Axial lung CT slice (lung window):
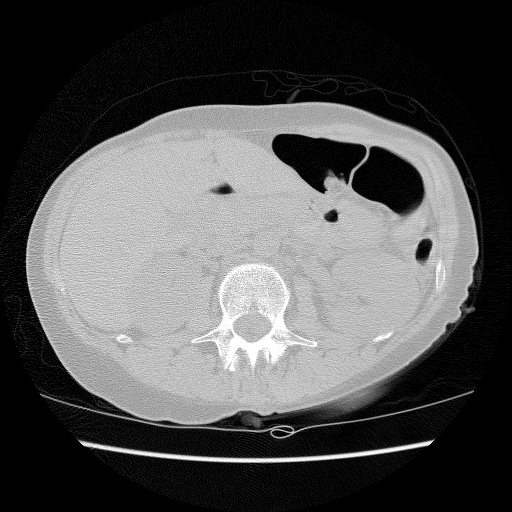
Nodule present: no